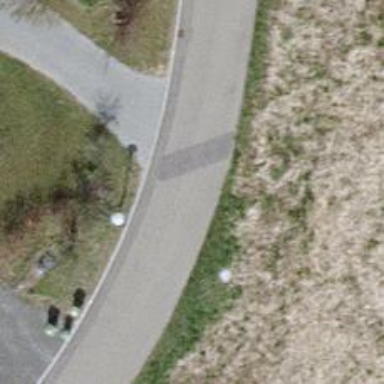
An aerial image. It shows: Smoothly paved residential road.